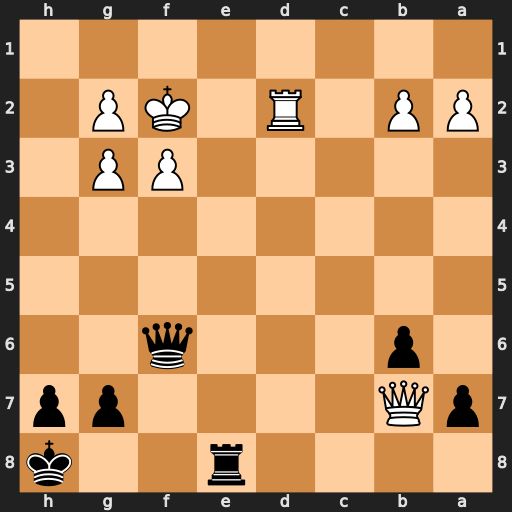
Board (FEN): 4r2k/pQ4pp/1p3q2/8/8/5PP1/PP1R1KP1/8
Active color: b
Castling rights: -
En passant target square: -
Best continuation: Qg5 Re2 Qc5+